Field crop: tomato
Growth stage: 1
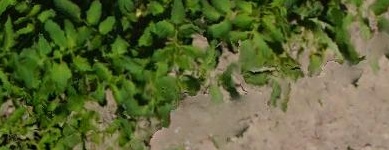
Species: tomato